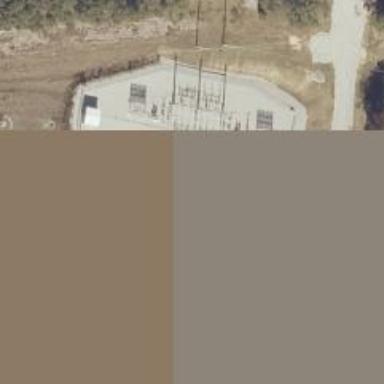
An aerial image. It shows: Switch for power supply.